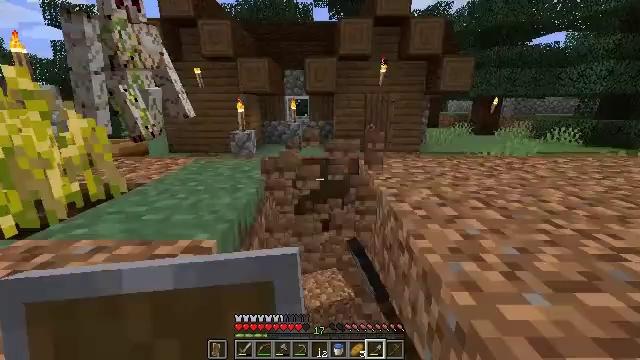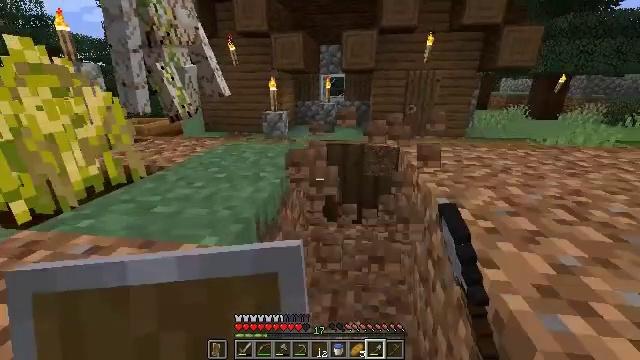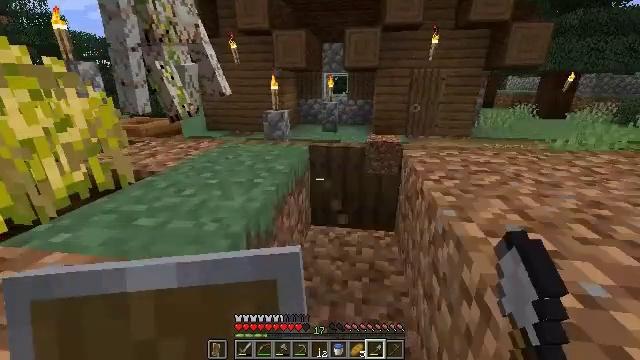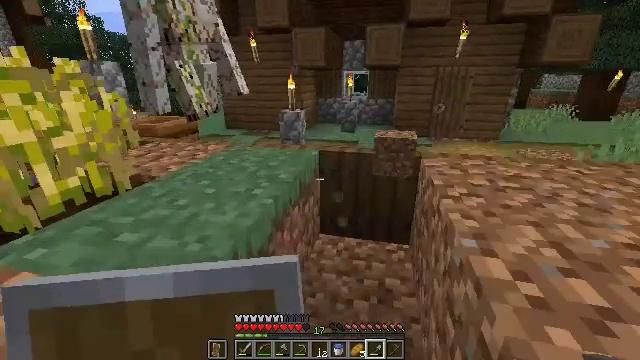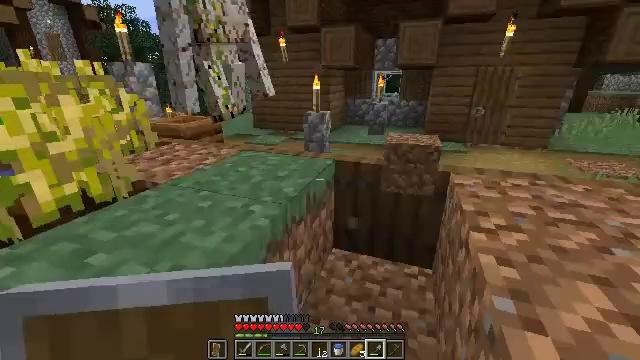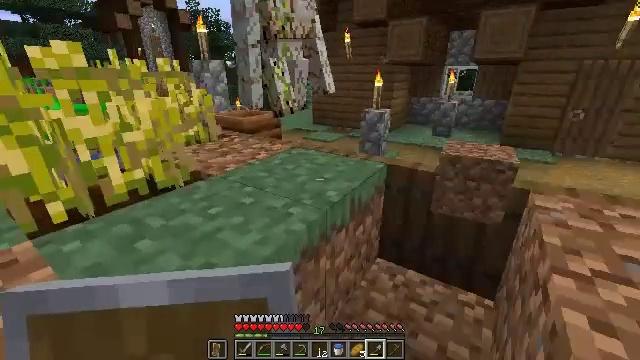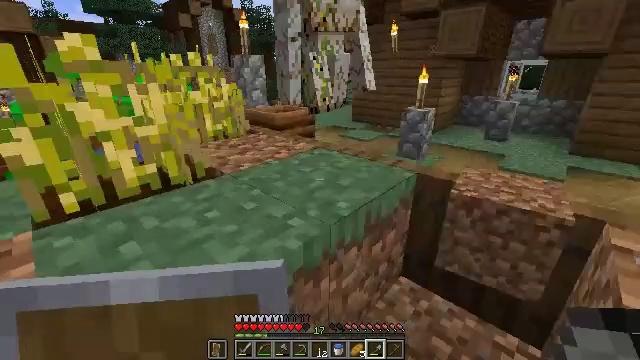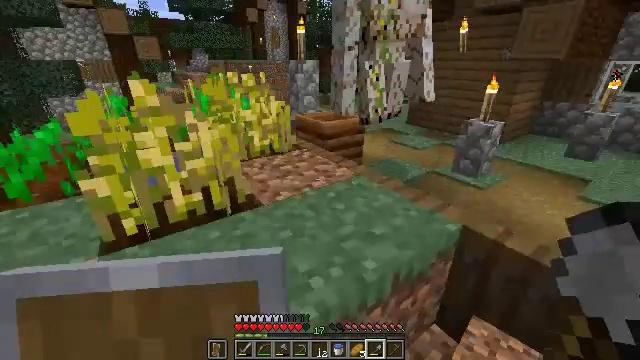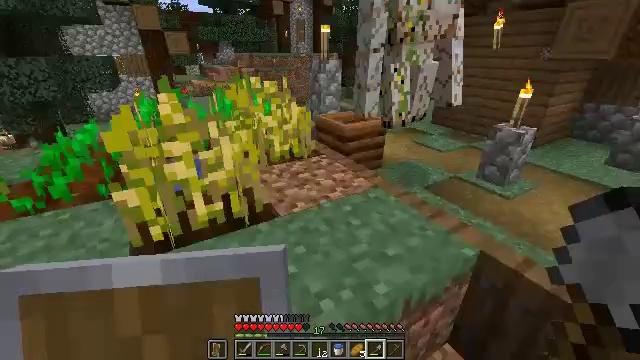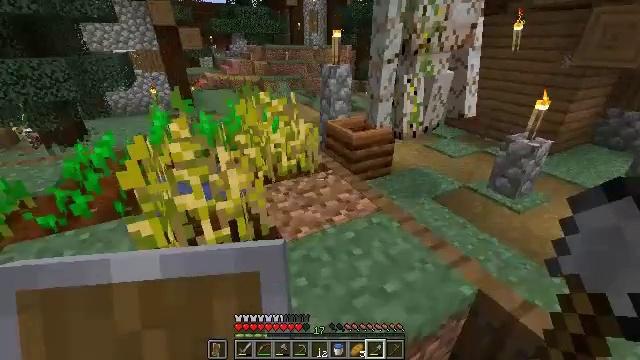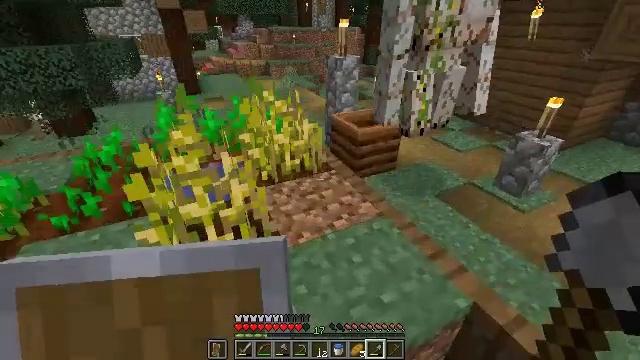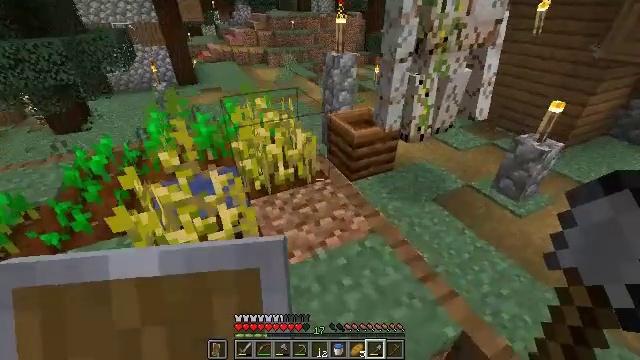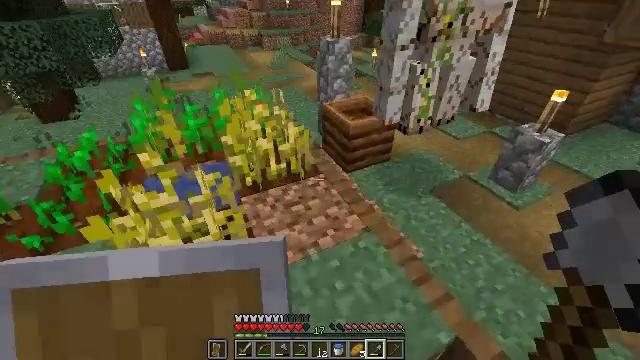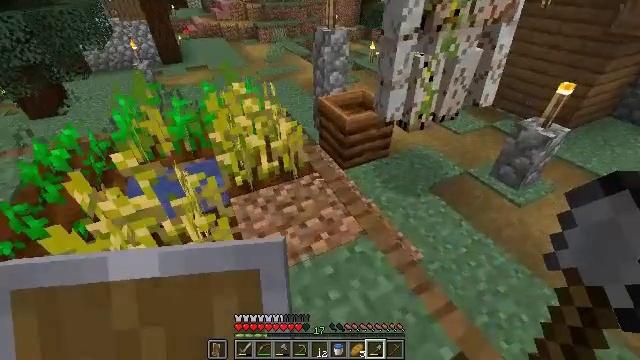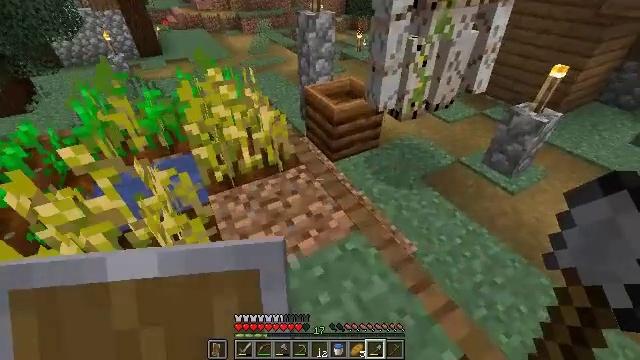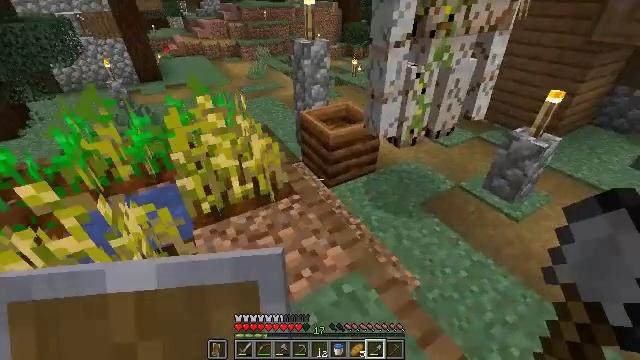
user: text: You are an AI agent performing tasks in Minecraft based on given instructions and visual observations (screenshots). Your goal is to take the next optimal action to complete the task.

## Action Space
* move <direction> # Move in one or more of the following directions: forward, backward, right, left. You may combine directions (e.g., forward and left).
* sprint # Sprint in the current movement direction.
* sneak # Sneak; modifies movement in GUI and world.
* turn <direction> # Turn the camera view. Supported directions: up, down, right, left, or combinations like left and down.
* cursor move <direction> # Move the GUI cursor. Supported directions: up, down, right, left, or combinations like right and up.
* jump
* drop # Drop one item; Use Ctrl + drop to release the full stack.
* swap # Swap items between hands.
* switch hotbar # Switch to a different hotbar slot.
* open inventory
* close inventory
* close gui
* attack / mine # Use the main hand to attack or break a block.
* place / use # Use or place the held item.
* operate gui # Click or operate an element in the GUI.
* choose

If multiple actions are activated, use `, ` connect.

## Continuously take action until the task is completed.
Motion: motion action
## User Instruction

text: Interact with the crafting table to craft a spruce slab.
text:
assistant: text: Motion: move forward, turn left and down
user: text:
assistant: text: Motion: move forward and move right
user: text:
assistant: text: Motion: move forward and move right, turn left
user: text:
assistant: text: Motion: move forward and move right, turn left
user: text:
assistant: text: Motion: move forward and move right, turn left
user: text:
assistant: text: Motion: move forward and move right, turn left
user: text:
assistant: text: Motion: move forward, turn left and down, jump
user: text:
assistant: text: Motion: move forward, turn left and down, jump
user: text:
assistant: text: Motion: move forward, turn left and down
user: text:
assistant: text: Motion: move forward, turn left and down
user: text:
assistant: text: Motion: move forward, turn down
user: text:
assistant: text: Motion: move forward, turn down
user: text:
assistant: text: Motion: move forward, turn down
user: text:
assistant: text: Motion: move forward, turn right and down
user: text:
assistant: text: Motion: turn up
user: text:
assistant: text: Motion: no_op
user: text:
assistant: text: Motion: no_op
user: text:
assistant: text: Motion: no_op
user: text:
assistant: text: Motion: turn right and up
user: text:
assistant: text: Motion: turn right and up
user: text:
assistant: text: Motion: turn up
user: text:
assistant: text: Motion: no_op
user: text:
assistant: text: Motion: no_op
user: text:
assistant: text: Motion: no_op
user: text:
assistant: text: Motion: no_op
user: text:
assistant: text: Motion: turn right and up
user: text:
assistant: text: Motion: turn right and up
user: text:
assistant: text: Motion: turn left and up
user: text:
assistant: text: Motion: turn left and down
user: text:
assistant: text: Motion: move forward, turn left and down